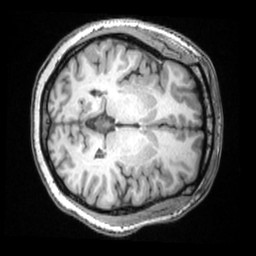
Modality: T1w
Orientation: axial
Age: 32
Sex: female
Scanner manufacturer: siemens
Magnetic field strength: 3 T
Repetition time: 2 s
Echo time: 0.00339 s